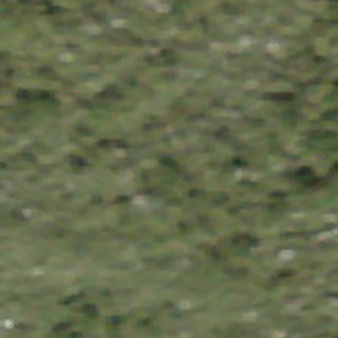
Label: other